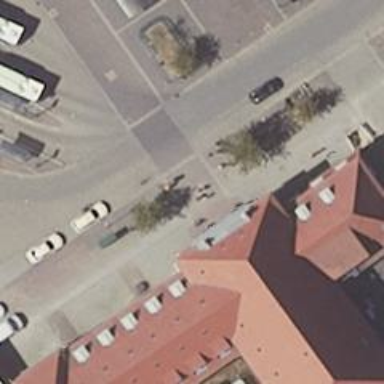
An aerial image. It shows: Entrance to train station.